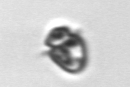
Label: Heterocapsa_rotundata